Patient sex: M
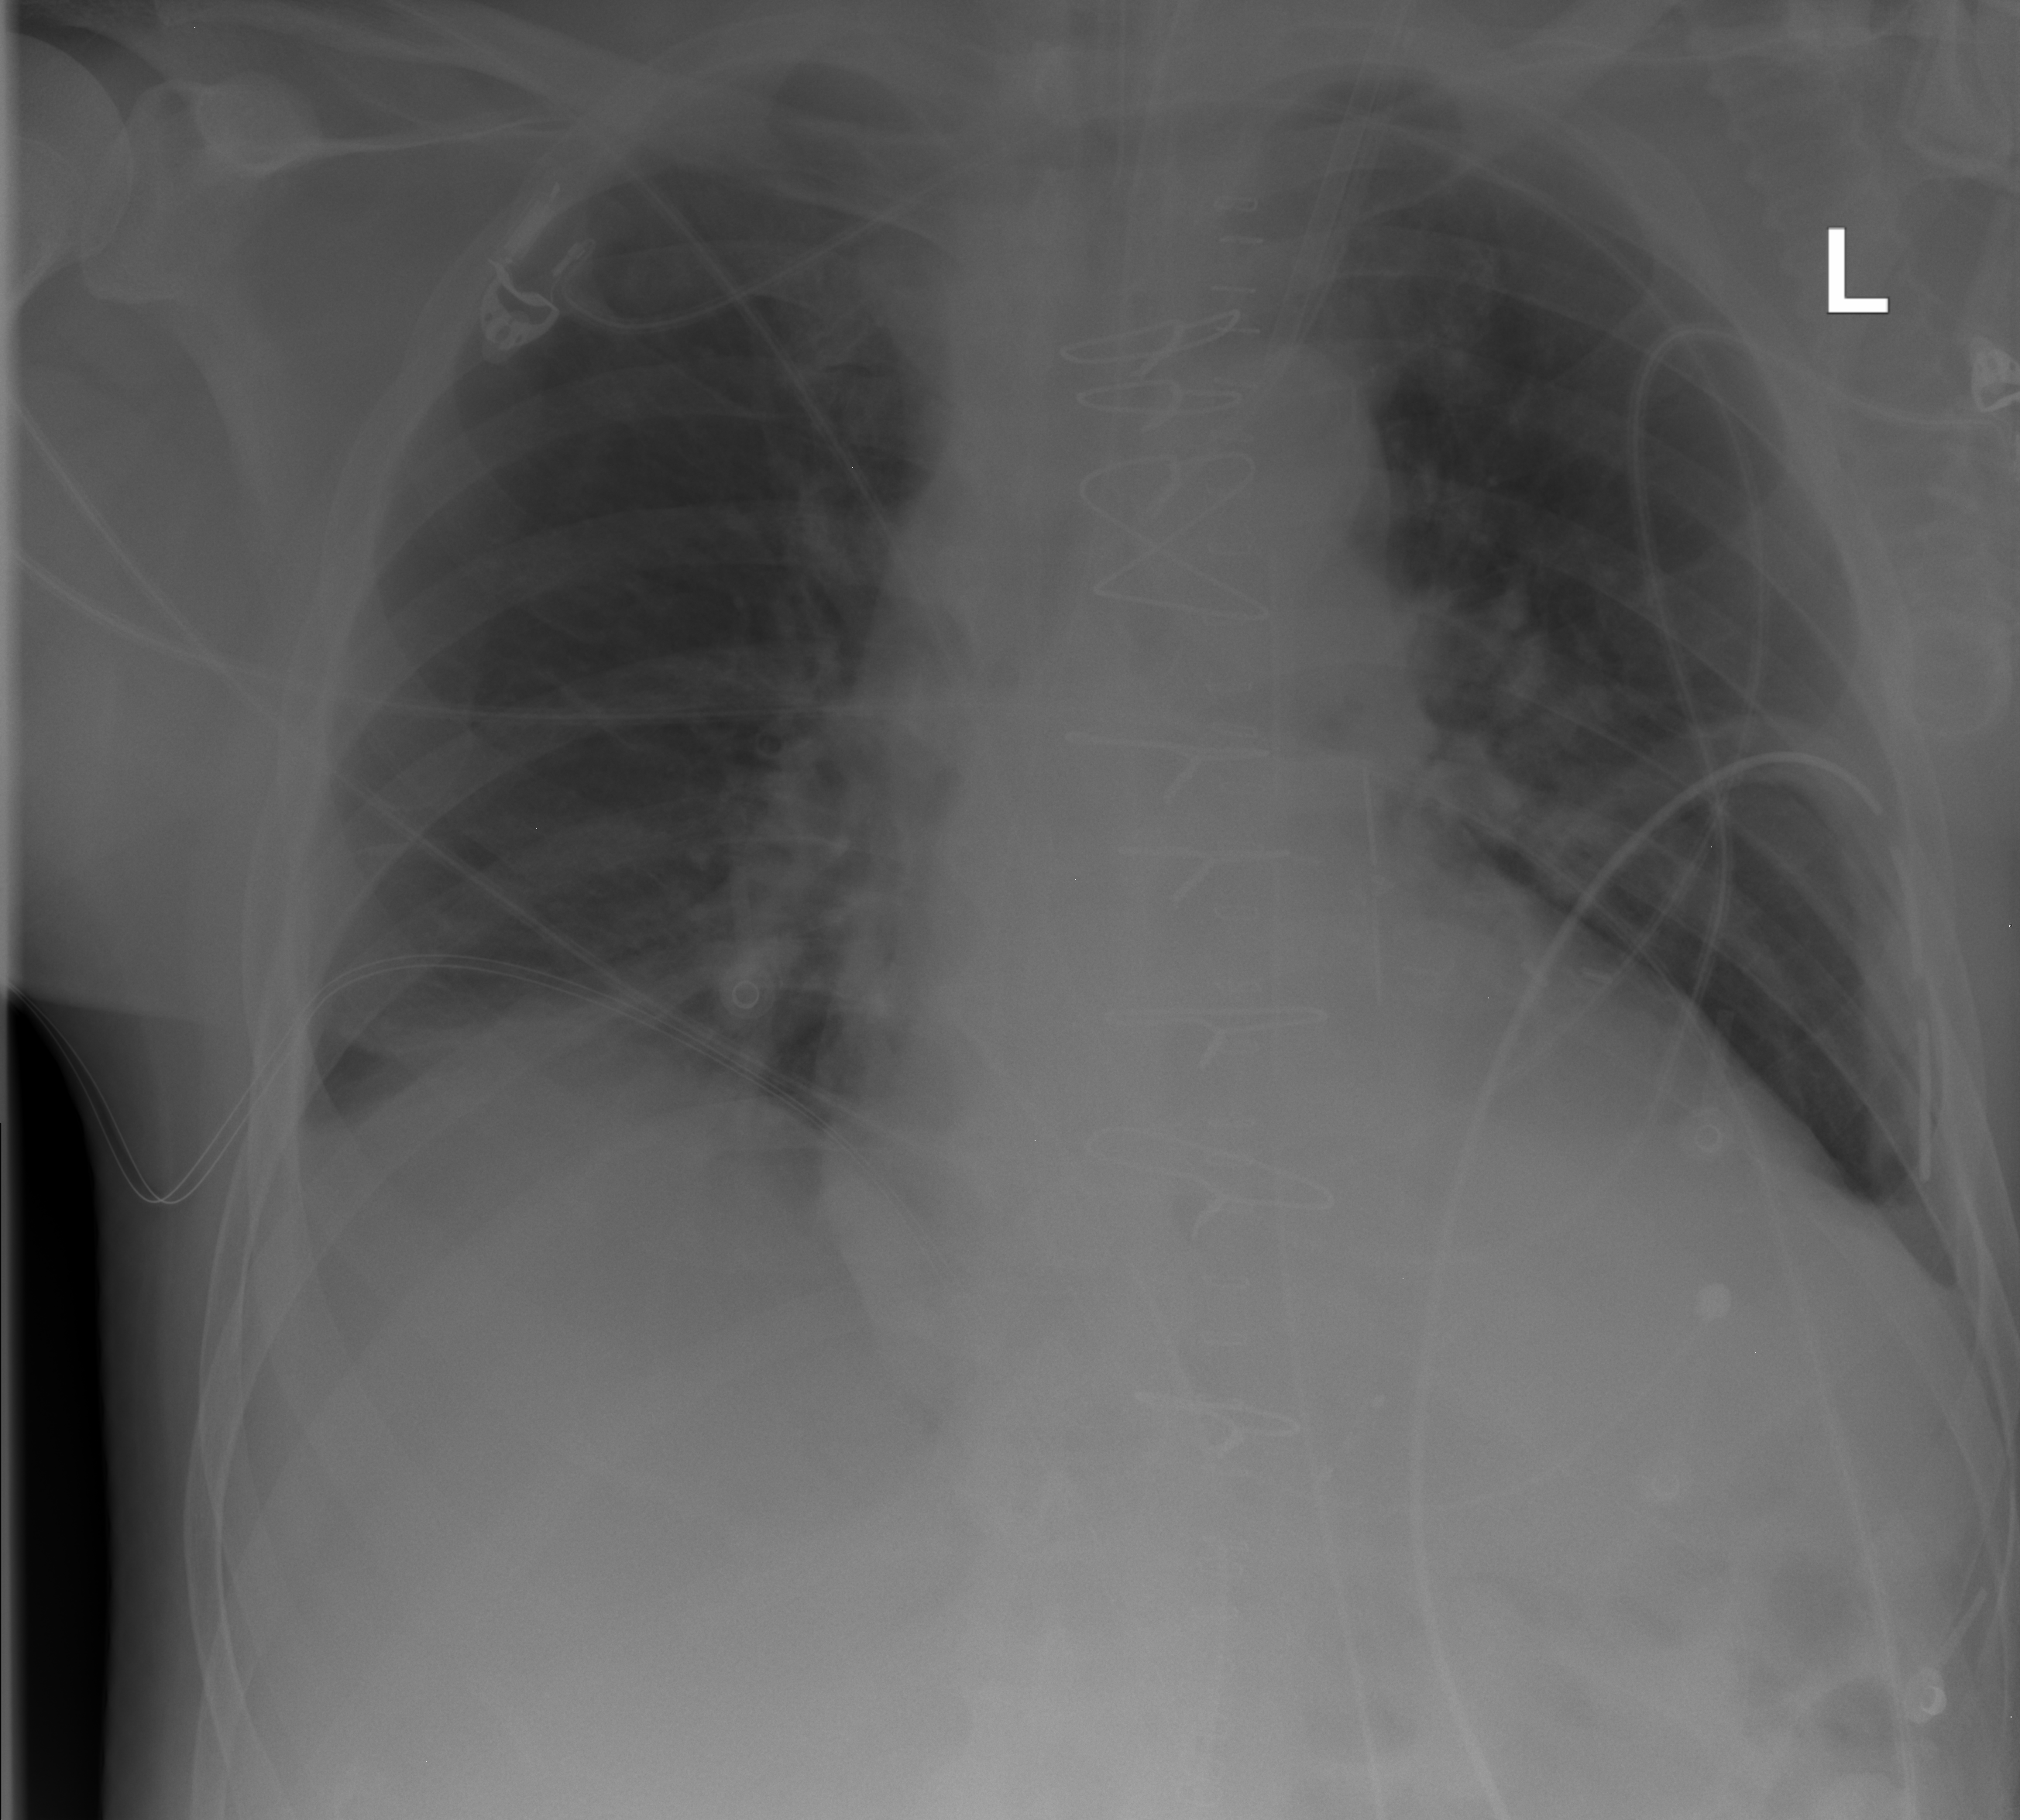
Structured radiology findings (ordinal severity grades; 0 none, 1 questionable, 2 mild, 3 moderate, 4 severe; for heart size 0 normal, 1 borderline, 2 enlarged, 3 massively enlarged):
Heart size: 2
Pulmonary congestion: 2
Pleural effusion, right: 2
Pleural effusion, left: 1
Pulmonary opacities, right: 0
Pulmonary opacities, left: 0
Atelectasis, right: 2
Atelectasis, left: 2